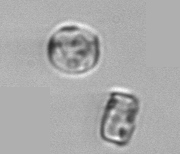
Label: Thalassiosira